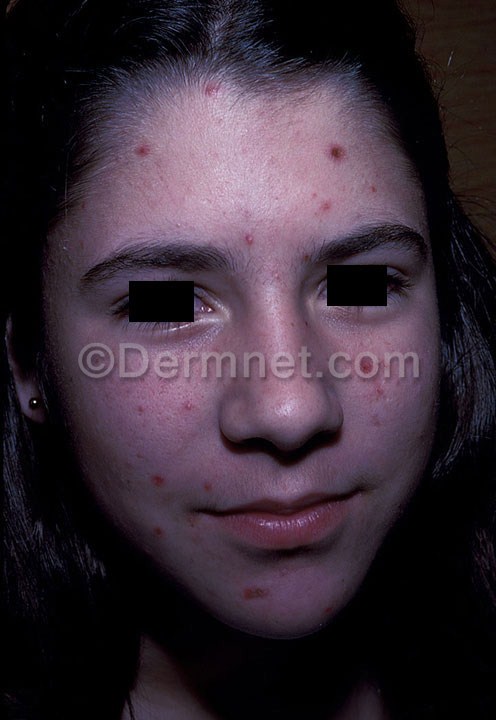
Disease: Acne and Rosacea Photos